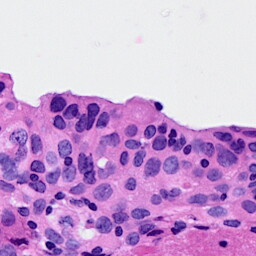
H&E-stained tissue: Breast